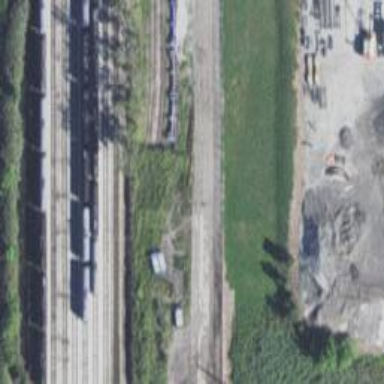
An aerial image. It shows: Abandoned railway yard.